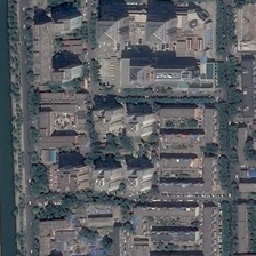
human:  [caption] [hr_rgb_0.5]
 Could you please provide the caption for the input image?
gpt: Orange buildings and plant belts are interwoven with a straight river.

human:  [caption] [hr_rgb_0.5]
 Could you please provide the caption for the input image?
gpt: Orange buildings and plant belts are interwoven with straight rivers.

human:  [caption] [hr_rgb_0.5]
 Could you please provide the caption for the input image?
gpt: Orange buildings and plant belts interweave on a straight river.

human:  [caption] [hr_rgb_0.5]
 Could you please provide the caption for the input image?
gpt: Orange-red buildings and plant belts form a straight river.

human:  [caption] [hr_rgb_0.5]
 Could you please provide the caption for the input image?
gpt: Orange-red buildings and plant belts interweave into a straight river.